Here is the raw accelerometer signal from a rotor rig, plotted against time. Based on the visible evidence, which rotor condition applies: normal, misalignment, unbalance, looseness?
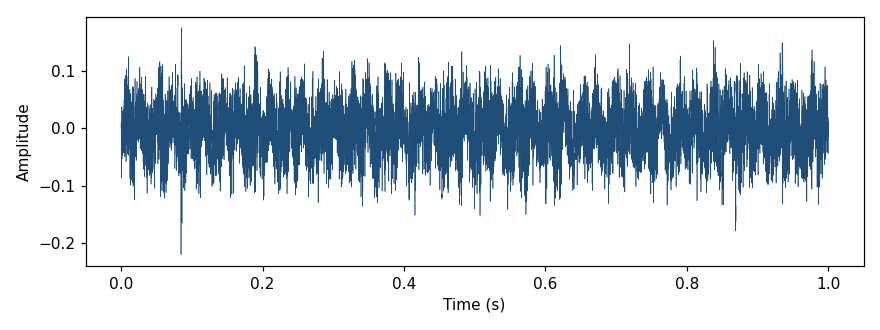
Answer: looseness